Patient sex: F
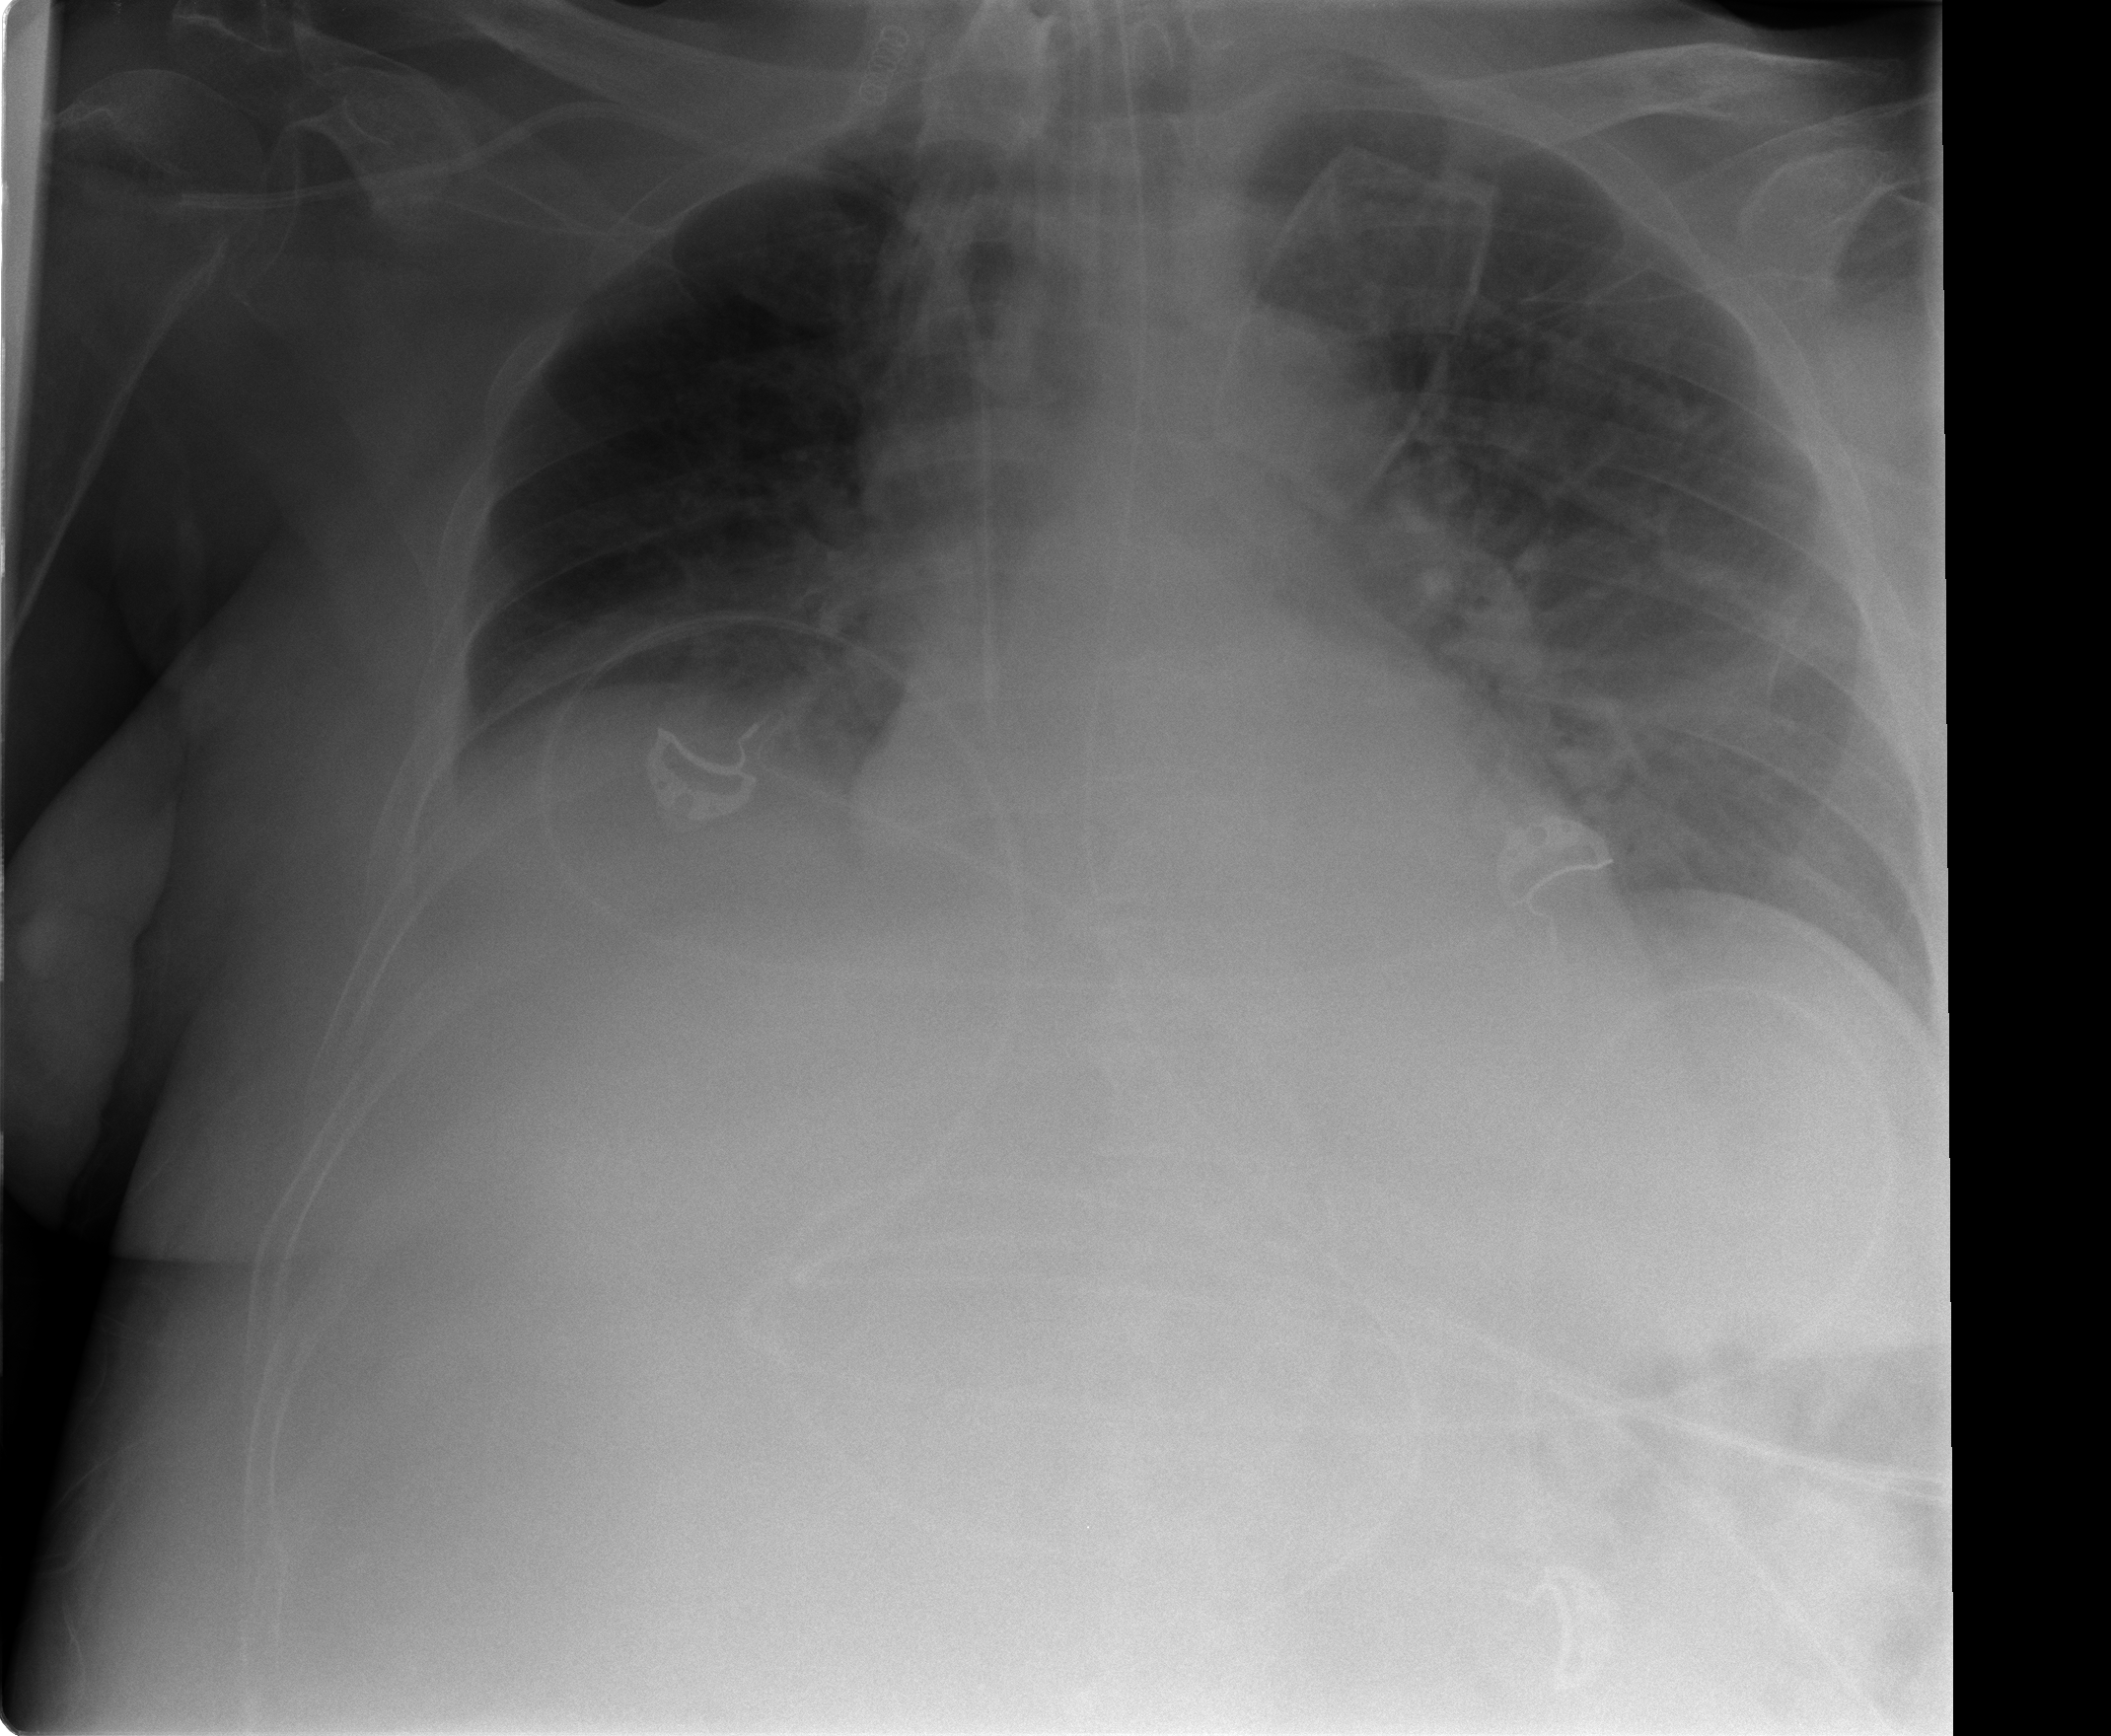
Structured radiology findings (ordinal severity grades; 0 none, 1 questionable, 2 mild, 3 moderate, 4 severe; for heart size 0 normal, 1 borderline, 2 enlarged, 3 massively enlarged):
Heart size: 1
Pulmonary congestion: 2
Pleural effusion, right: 2
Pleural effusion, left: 0
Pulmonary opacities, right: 0
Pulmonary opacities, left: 0
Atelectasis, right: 0
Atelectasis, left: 0